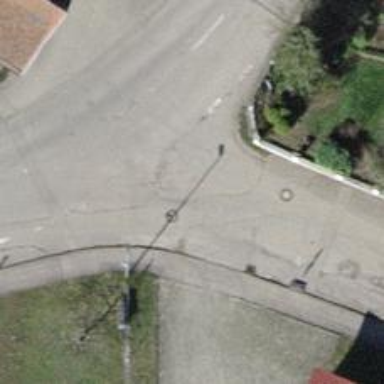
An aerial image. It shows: Road with "give way" sign.